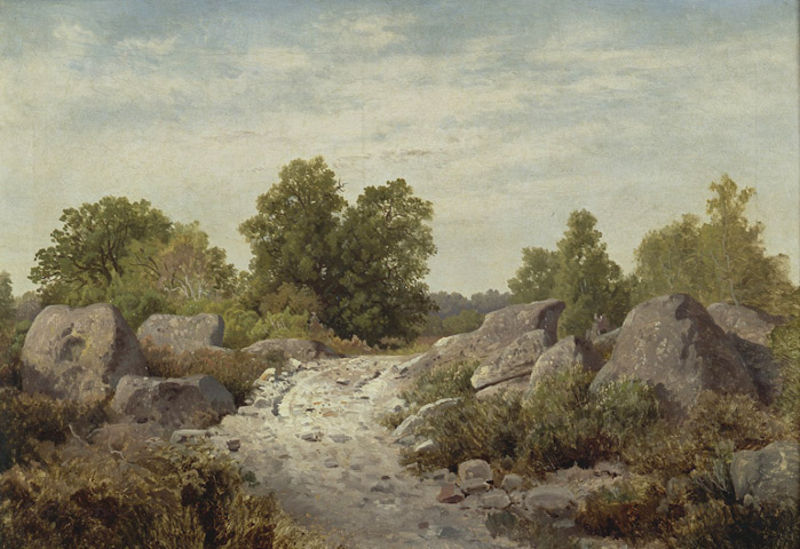
Titel: Weg bei Fontainebleau
Künstler: Georg Eduard Otto Saal
Standort: Karlsruhe
Institution: Staatliche Kunsthalle Karlsruhe
Schlagwörter: baum, berg, blau, felsen, gemälde, gestein, himmel, mann, schatten, weiß, wolken, bäume, grün, landschaft, sand, braun, grau, hell, licht, strasse, gras, weg, wolke, beige, malerei, stein, steine, niederlande, öl, birke, einsamkeit, erde, feld, gräser, horizont, natur, strauch, busch, büsche, einsam, gebüsch, pfad, sommertag, sträucher, boden, realismus, pflanzen, stilleben, sommer, biegung, naturalismus, spuren, steinig, trocken, anstieg, fels, landschaftsmalerei, querformat, steg, wild, einöde, heide, kiesel, draußen, krümmung, kurve, unterholz, gehölz, felsbrocken, eiche, gestrüpp, kraut, wanderung, gekrümmt, furt, trist, ohne menschen, staubig, ausgetreten, unbefestigt, landweg, steun, 1900, 1800, öfde, stein weg, baum7stein, fewls, steinige strasse